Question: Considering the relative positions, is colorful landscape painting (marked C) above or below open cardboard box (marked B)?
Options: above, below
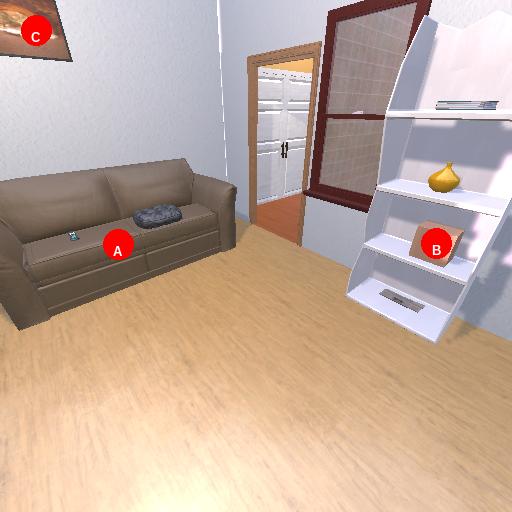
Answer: above